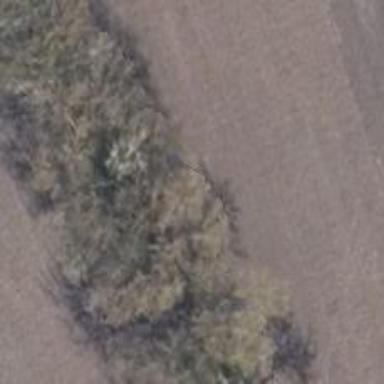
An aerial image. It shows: Row of trees in natural setting.